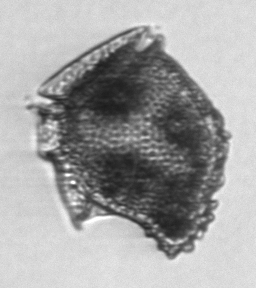
Label: Dinophysis_norvegica